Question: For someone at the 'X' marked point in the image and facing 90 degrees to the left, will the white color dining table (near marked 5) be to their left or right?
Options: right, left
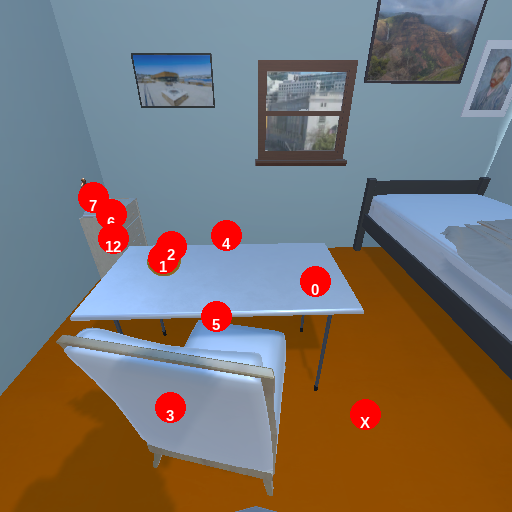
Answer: right